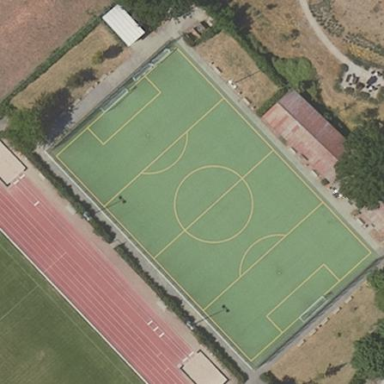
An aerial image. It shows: Soccer pitch with grass paver surface for leisure sports.